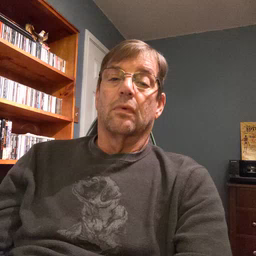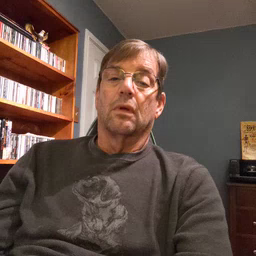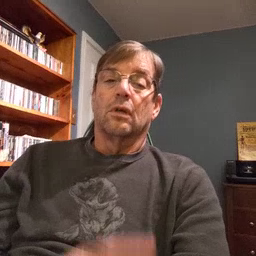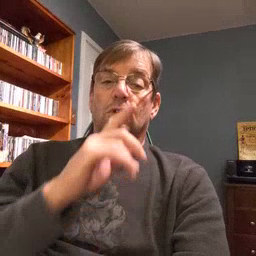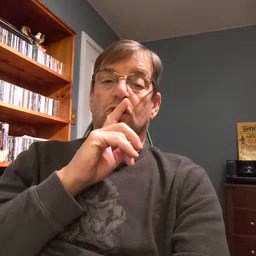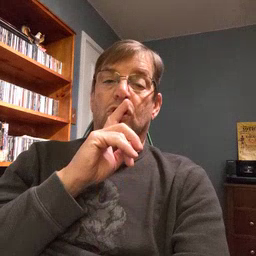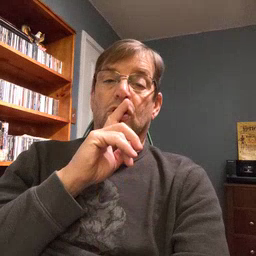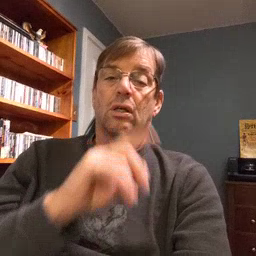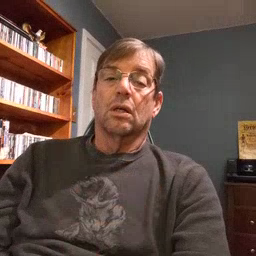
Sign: shhh